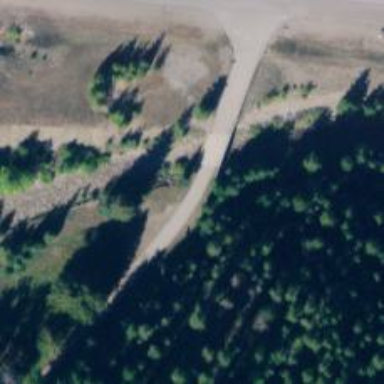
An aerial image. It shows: Unclassified road with beam bridge.